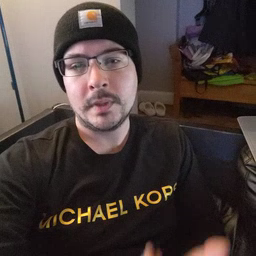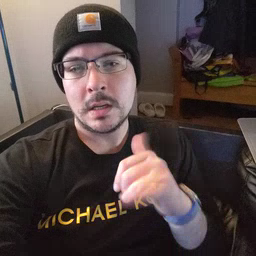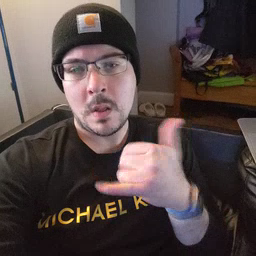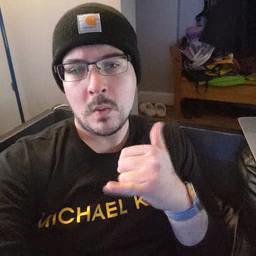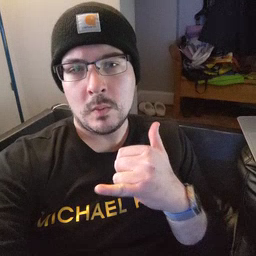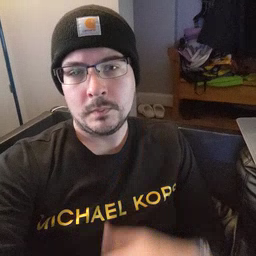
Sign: yellow